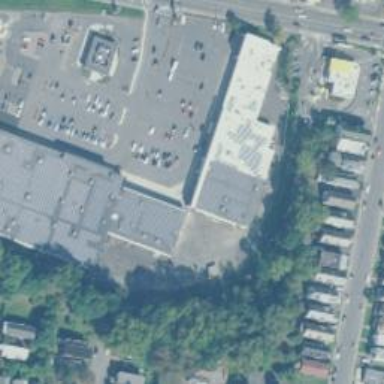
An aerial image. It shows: Supermarket.